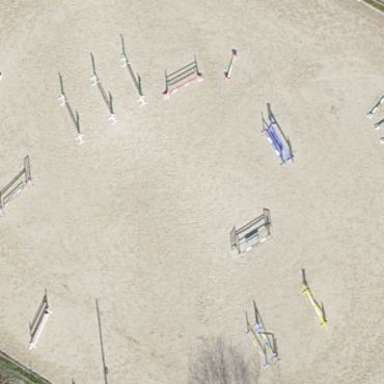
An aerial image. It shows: Equestrian pitch for leisure land sports.